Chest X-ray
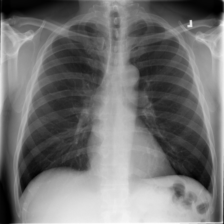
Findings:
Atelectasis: negative
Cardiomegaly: negative
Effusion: negative
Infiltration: negative
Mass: negative
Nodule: negative
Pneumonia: negative
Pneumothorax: negative
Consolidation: negative
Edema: negative
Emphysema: negative
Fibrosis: negative
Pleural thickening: negative
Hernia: negative